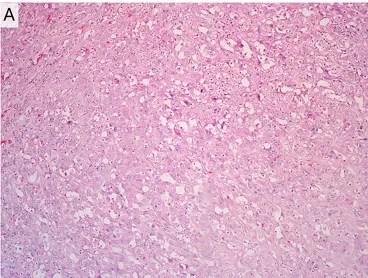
Haematoxylin, and . Eosin staining of a tumour section. X10 magnification.
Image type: pathology (h&e)